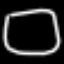
Label: square